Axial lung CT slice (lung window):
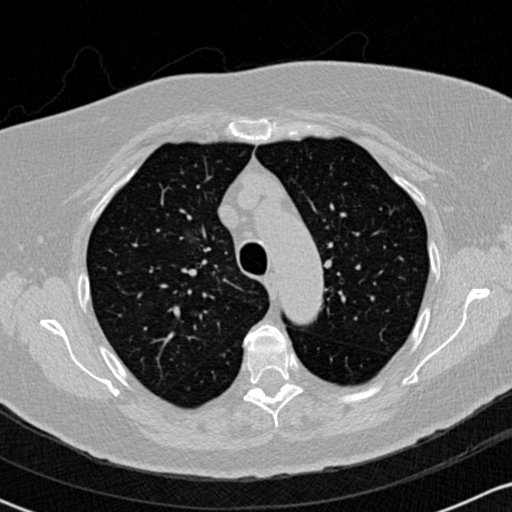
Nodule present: yes
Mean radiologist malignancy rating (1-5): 4